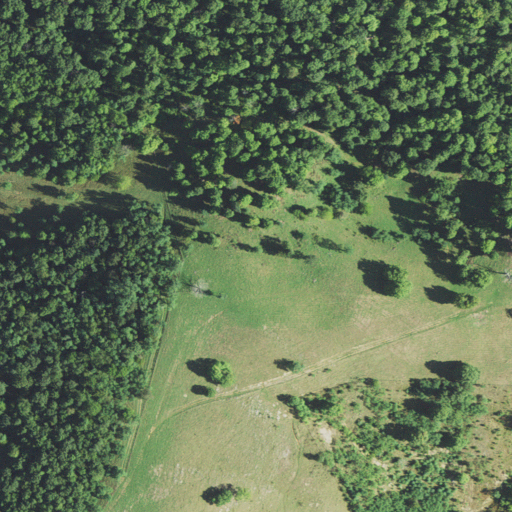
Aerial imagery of mountain in Virginia named Ginseng Mountain containing deciduous forest and pasture